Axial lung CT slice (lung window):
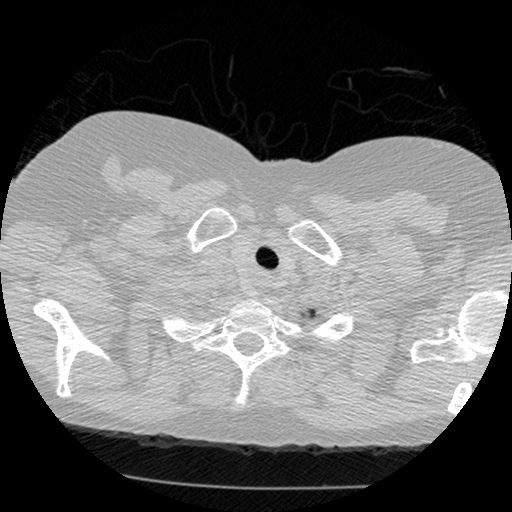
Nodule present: no